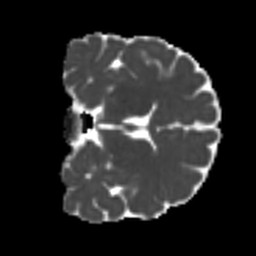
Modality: MD
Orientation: coronal
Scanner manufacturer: siemens
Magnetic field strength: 3 T
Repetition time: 4 s
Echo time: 0.0594 s